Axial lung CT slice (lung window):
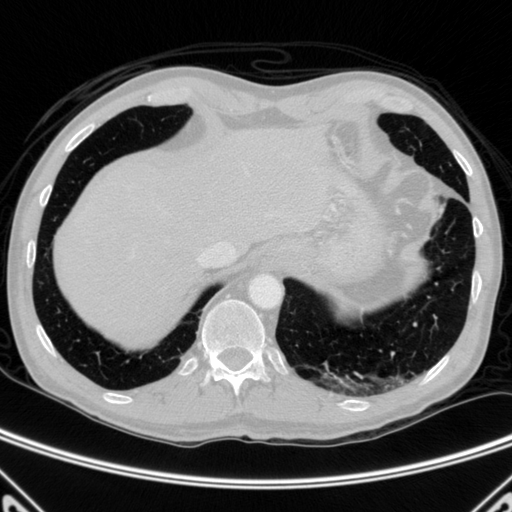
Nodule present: no